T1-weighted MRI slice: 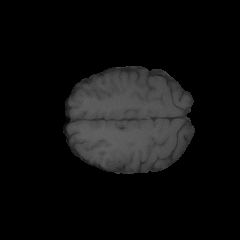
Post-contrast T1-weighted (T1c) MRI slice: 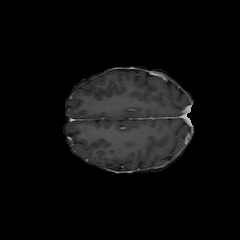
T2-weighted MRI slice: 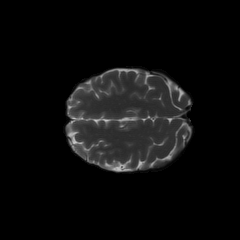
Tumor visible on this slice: no